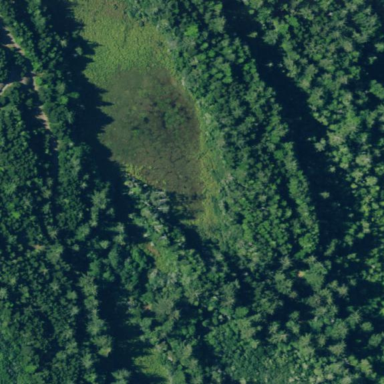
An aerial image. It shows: Marsh wetland.